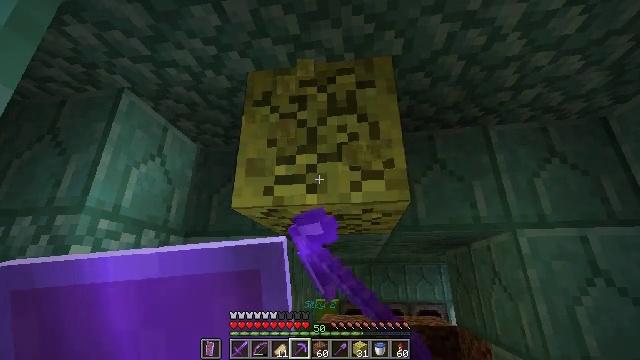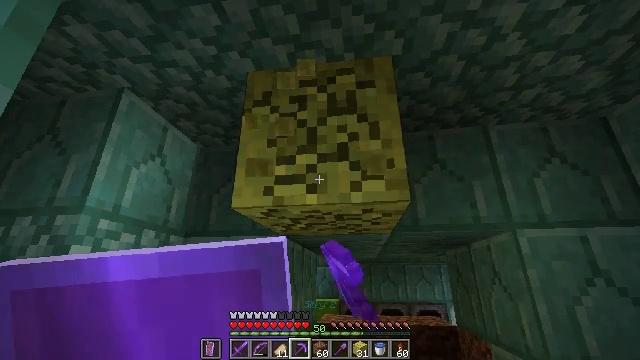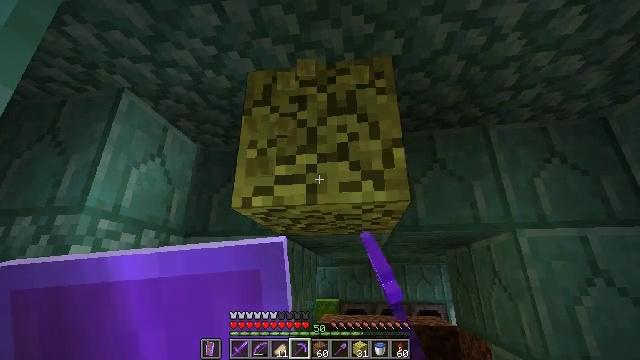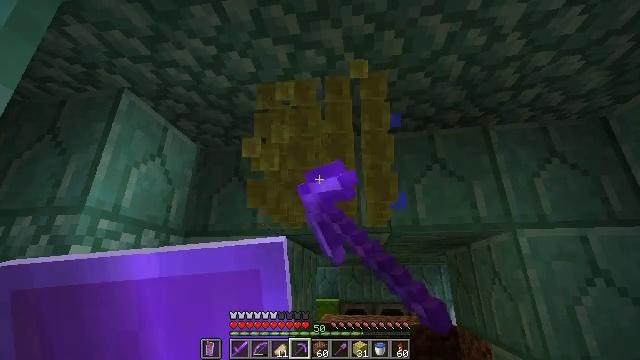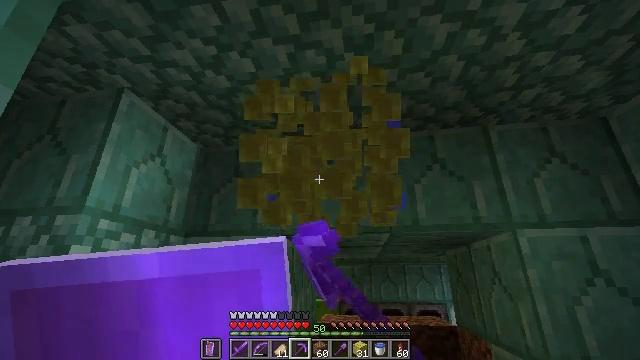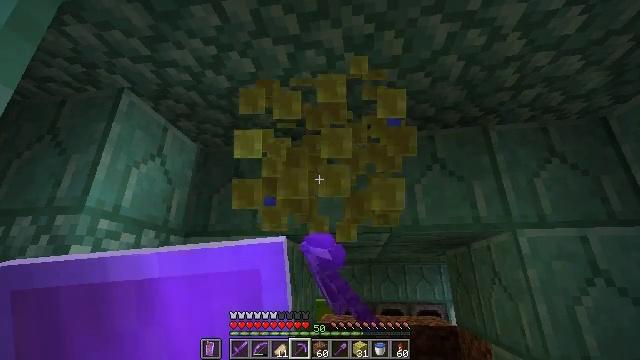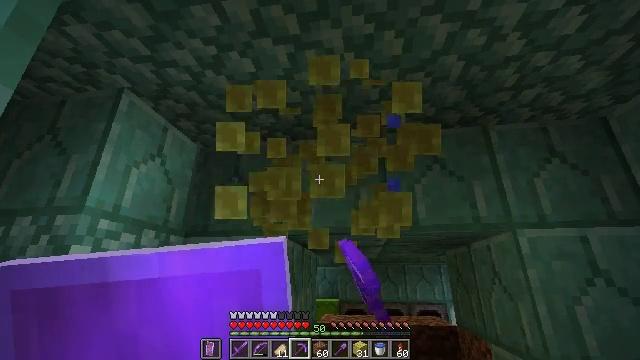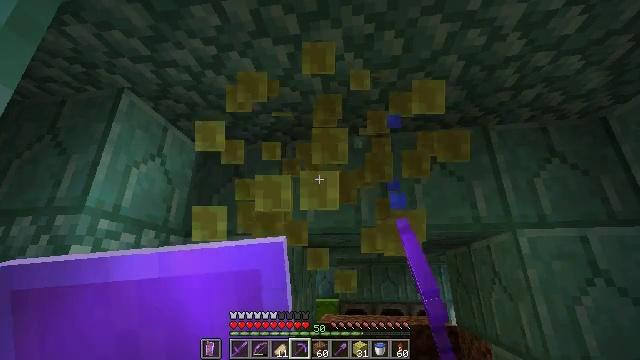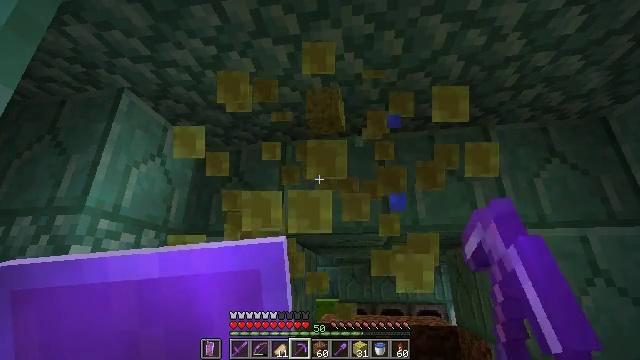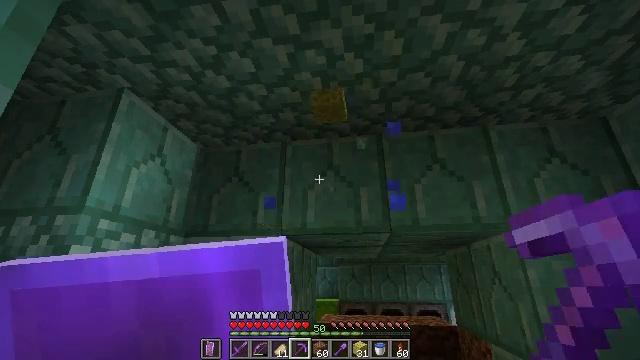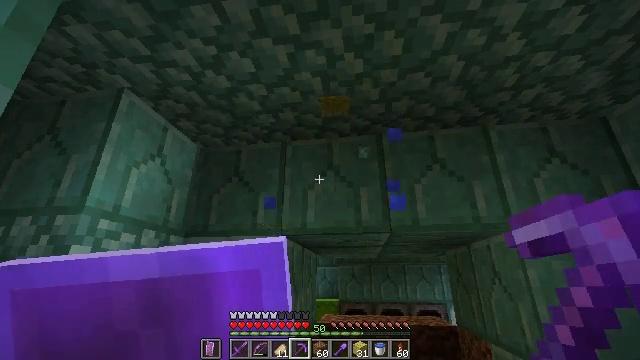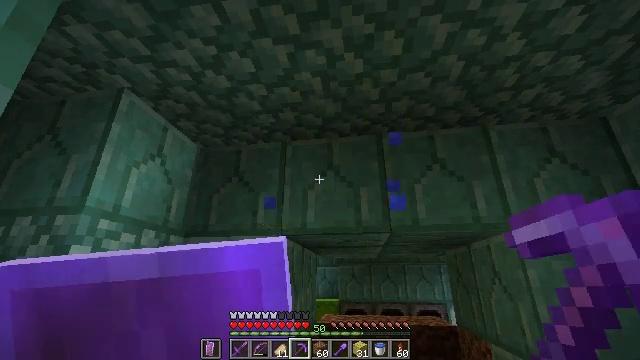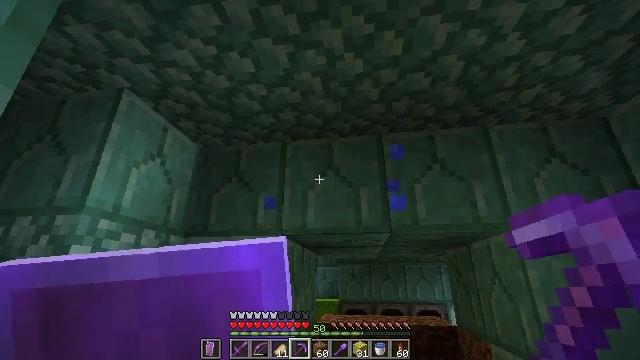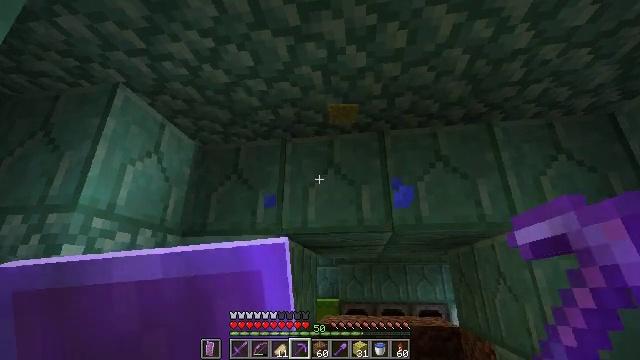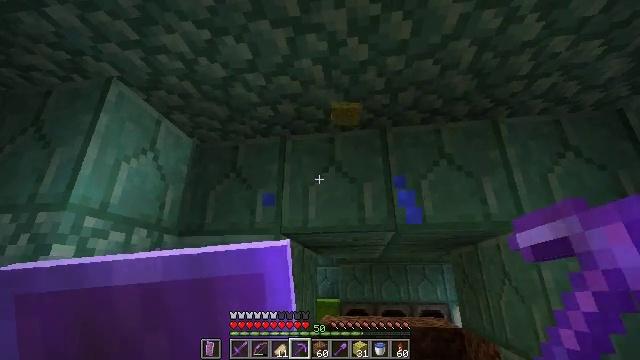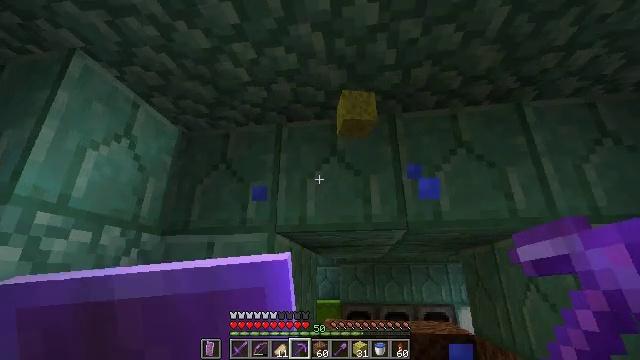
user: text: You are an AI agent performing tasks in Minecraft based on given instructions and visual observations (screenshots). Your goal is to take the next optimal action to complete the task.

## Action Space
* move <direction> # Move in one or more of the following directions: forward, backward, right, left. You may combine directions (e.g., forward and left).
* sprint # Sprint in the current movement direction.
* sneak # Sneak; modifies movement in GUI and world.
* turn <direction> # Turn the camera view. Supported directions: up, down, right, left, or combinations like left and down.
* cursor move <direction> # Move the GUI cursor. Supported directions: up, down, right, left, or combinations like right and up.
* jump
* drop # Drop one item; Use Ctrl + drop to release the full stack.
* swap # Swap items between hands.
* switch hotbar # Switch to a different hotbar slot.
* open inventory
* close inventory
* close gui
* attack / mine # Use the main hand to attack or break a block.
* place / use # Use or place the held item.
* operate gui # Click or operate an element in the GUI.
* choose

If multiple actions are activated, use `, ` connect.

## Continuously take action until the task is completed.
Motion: motion action
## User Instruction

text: Acquire a wet sponge from an ocean monument.
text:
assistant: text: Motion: attack / mine
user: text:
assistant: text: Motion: attack / mine
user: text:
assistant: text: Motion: attack / mine
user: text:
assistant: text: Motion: attack / mine
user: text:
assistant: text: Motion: attack / mine
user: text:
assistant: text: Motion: no_op
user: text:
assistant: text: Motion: no_op
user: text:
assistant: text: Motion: no_op
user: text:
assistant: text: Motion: no_op
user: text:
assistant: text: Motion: no_op
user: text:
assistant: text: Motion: no_op
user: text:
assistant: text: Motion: no_op
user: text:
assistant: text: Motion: move forward
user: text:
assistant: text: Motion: move forward
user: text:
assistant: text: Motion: move forward
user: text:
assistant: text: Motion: move forward
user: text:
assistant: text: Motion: move forward
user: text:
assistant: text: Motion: move forward
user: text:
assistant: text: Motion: no_op
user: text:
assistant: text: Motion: no_op
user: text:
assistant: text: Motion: turn right and down
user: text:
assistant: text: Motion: turn right and down
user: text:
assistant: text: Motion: turn right and down
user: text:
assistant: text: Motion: turn right and down
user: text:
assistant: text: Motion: turn right and down
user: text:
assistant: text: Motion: turn right and down
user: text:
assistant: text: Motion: turn right and down
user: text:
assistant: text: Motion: turn right and down
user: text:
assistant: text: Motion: no_op
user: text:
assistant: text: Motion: no_op